RGB frame:
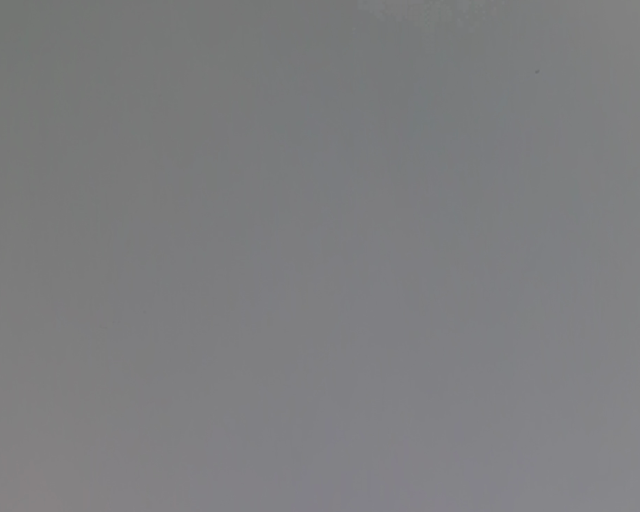
Thermal frame:
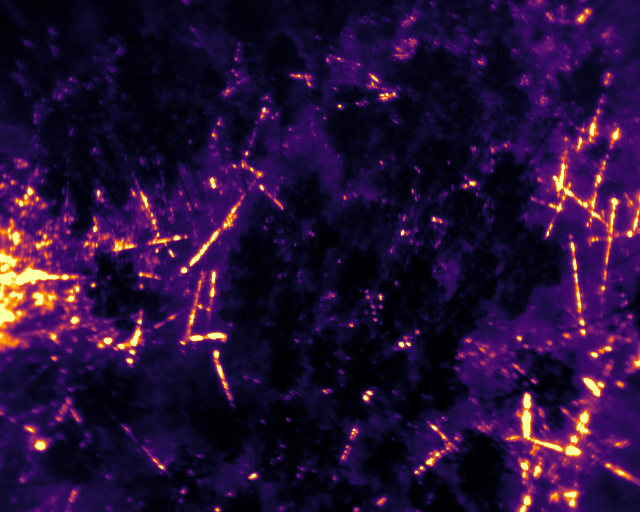
Captured: 2026-02-27 02:40:33
Pixels at or above 80 °C: 8380 (fraction of frame: 0.02557)